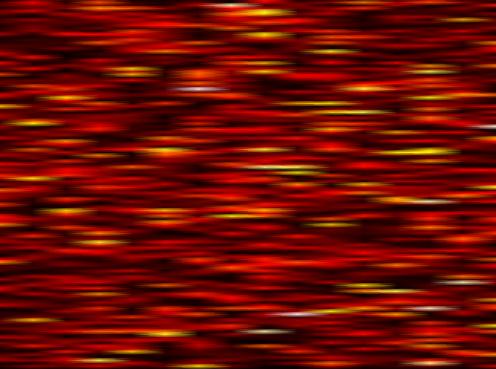
Label: FBMC